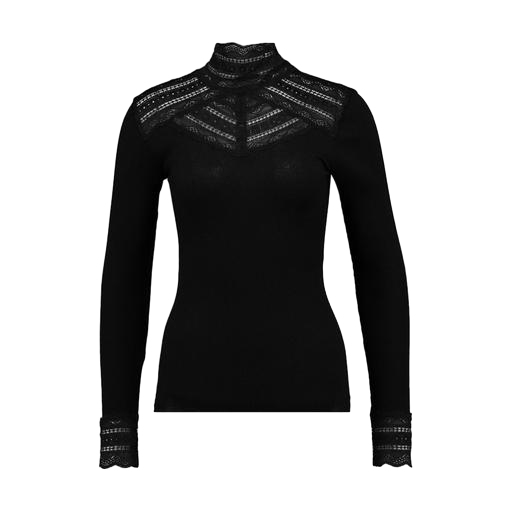
vero moda black high neck blouse, black high neck lace, black eliza long-sleeved top, white background